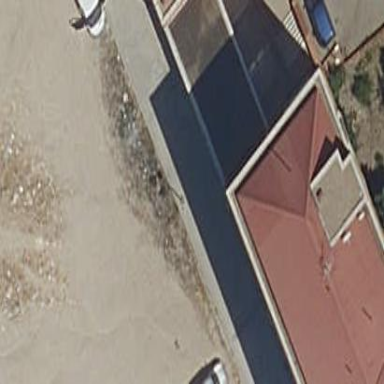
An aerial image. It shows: View of roof of building.